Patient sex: F
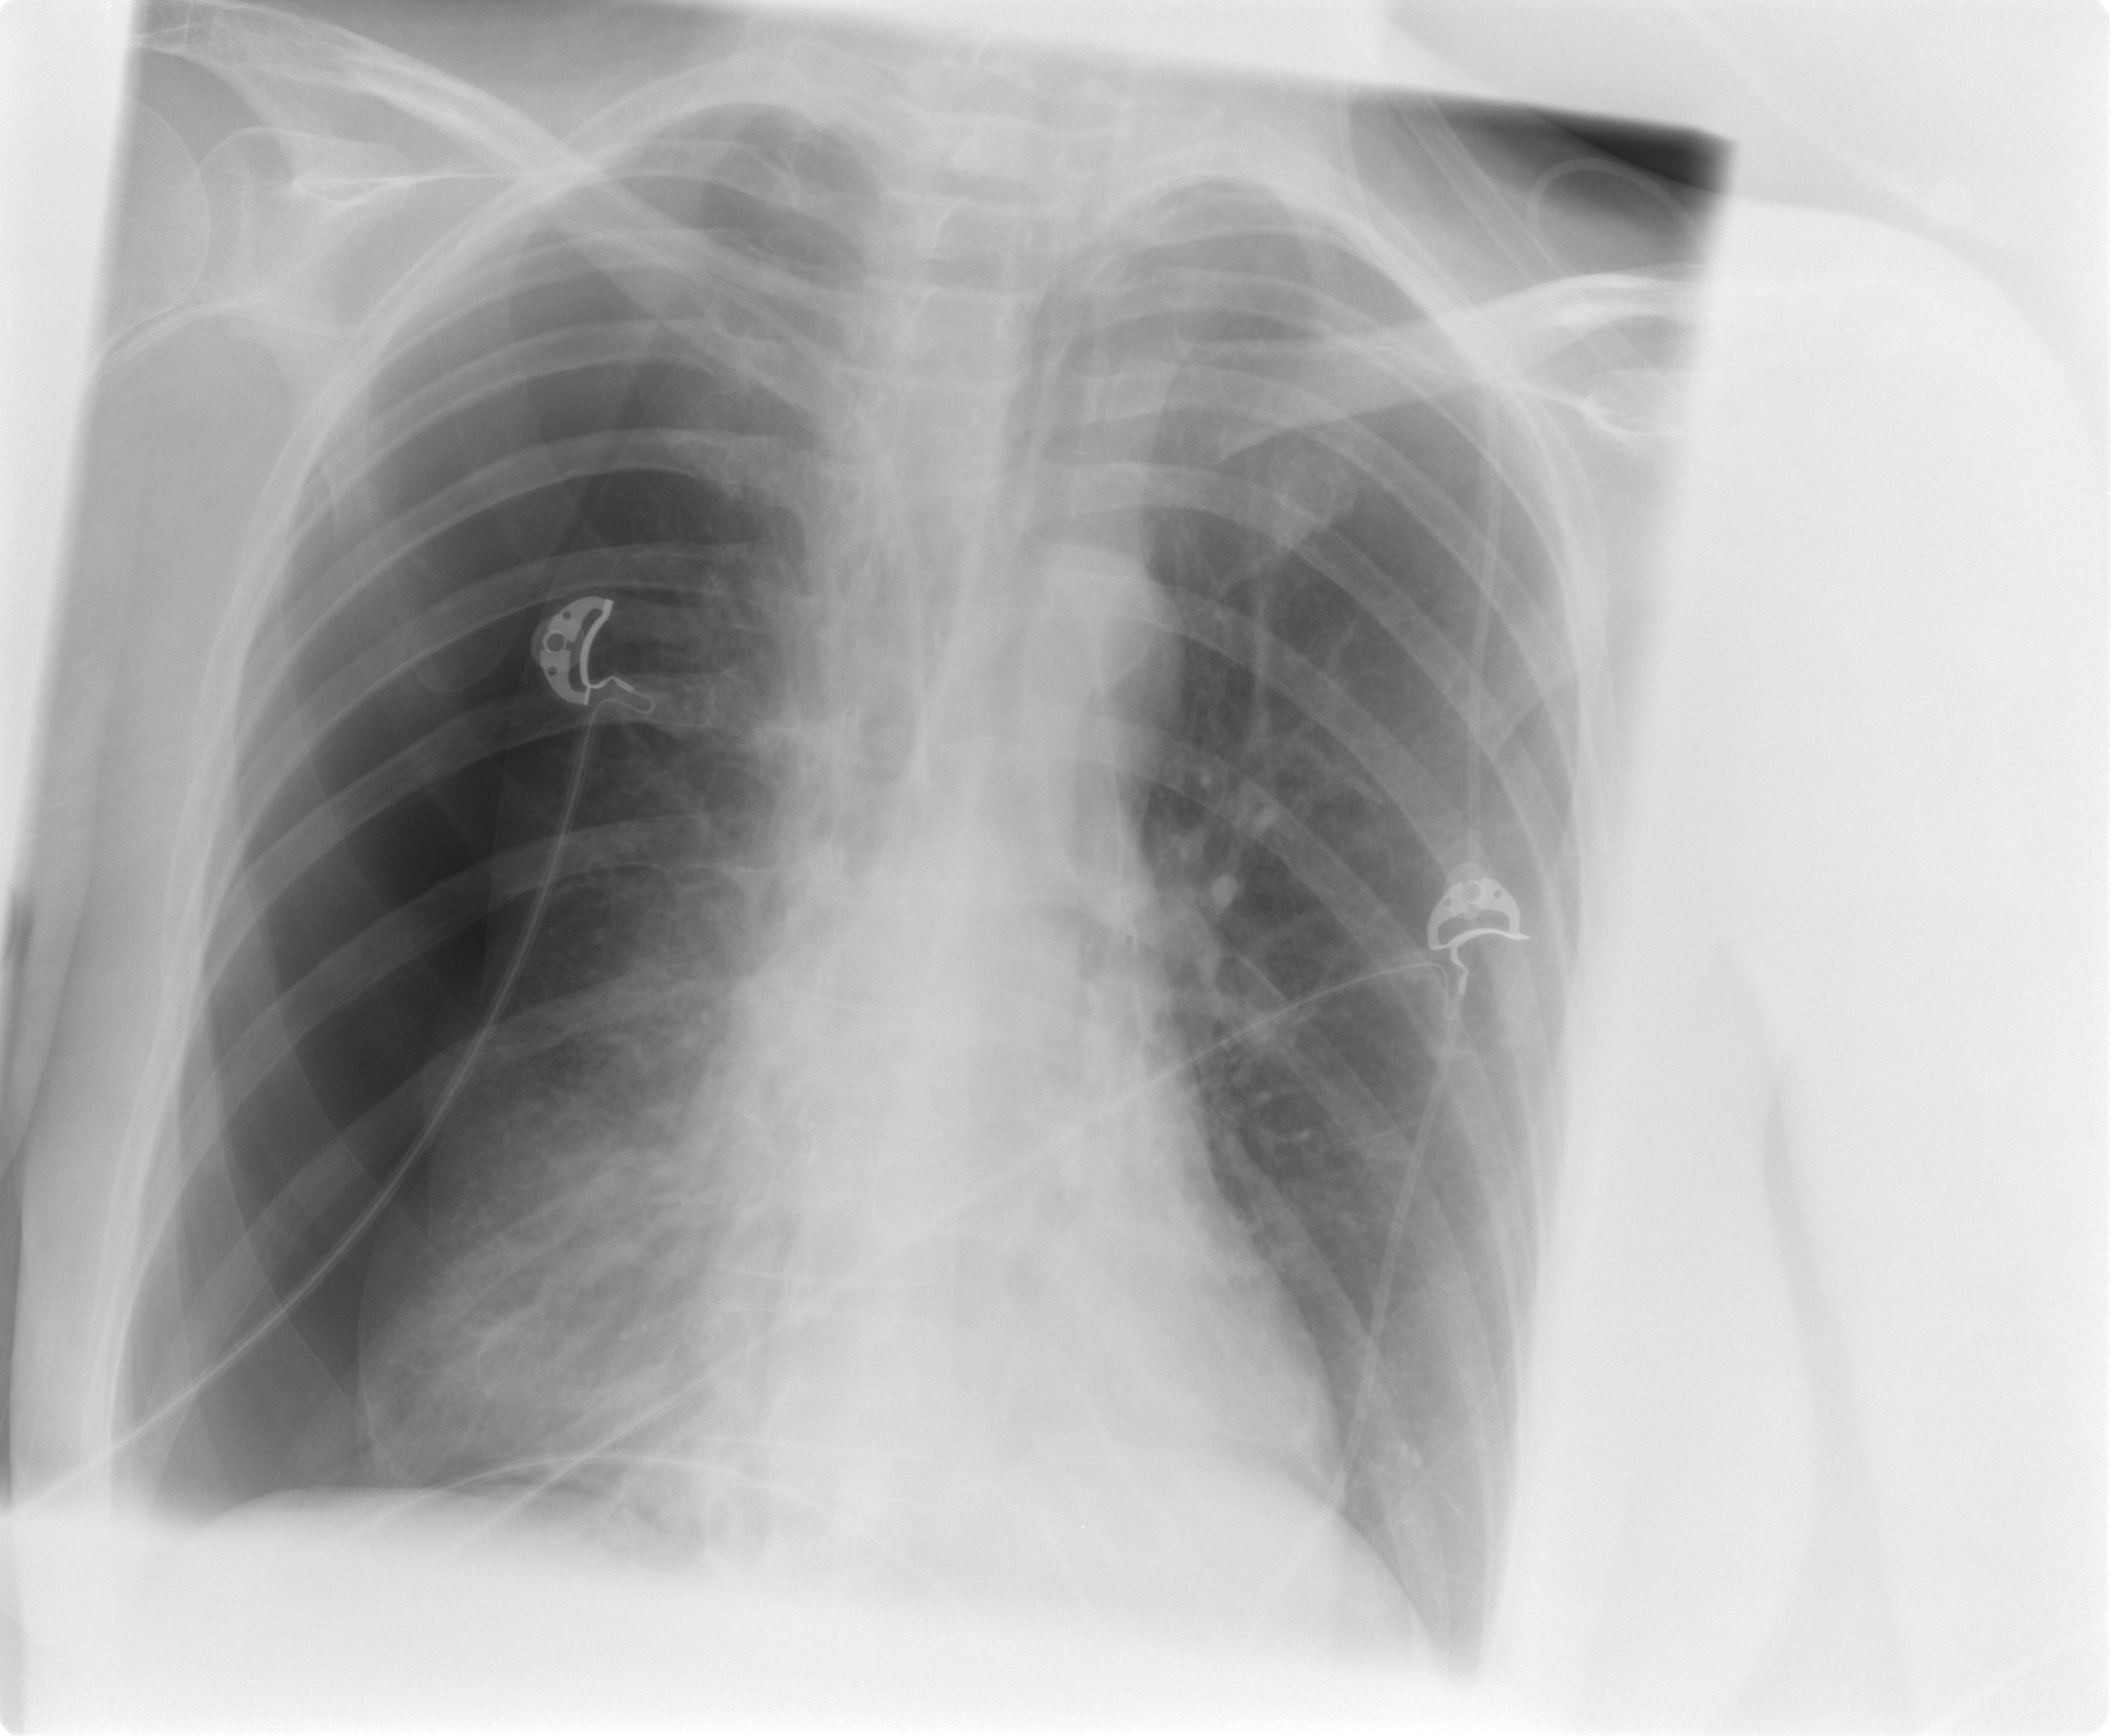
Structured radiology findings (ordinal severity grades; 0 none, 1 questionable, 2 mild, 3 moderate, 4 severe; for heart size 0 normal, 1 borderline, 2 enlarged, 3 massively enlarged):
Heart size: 0
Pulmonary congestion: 0
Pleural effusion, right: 0
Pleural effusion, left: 0
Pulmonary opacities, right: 0
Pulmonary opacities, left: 0
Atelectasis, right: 3
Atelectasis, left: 0